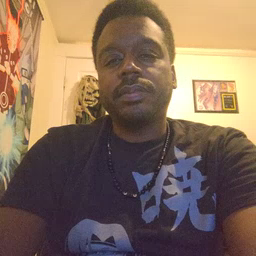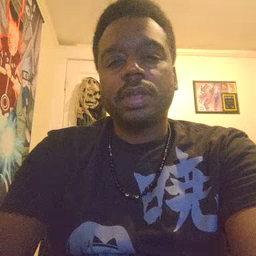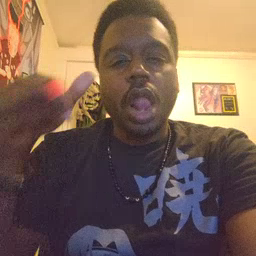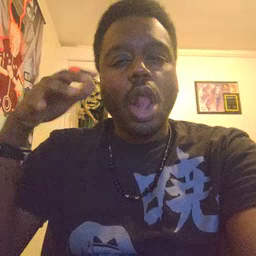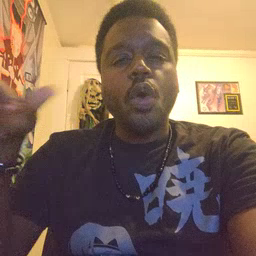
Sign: noisy